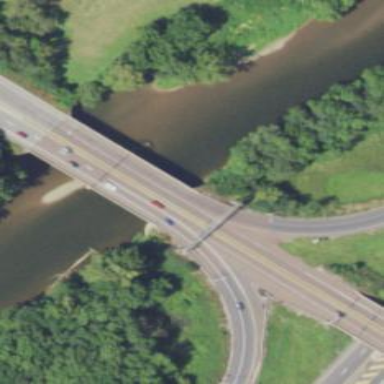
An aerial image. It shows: Bridge with beam structure.